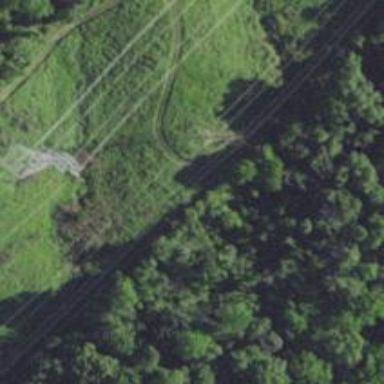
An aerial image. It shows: Lattice structure tower used for power distribution.